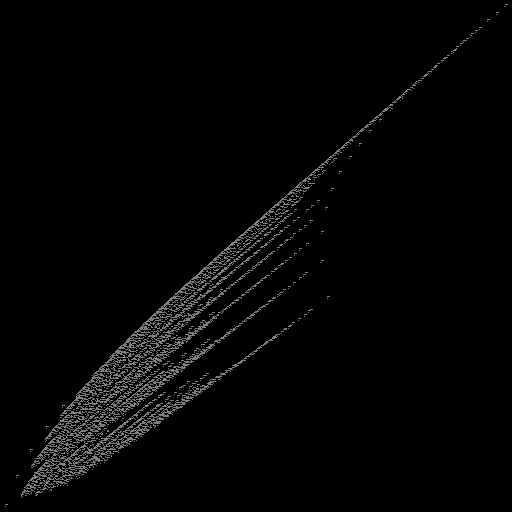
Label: drumlin